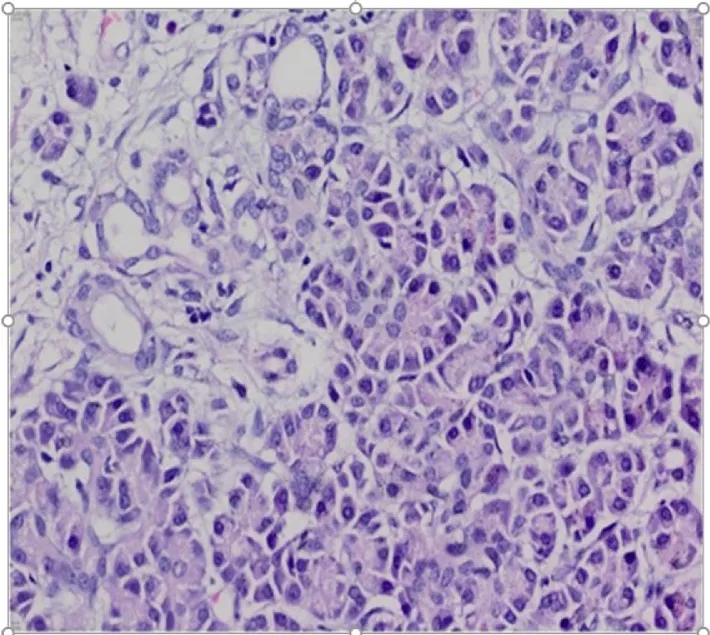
Histopathology showing pancreatic acinar cells and pancreatic ducts in the ectopic pancreatic tissue.
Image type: pathology (h&e)